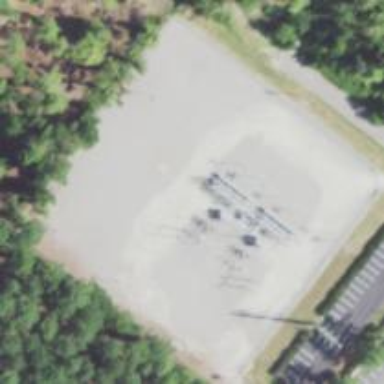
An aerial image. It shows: Distribution substation surrounded by fence.